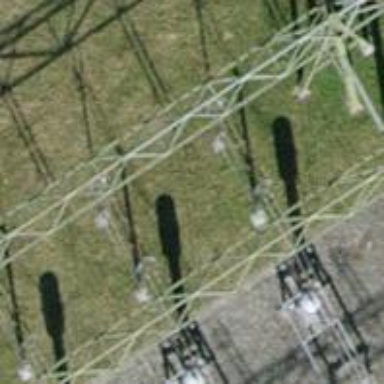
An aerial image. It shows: Insulator used in power equipment.